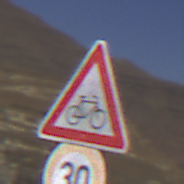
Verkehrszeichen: RadverkehrLinks
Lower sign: Geschwindigkeit30
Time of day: Midday
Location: Outdoor (Nature)
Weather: Clear
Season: NotSpecified
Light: Natural